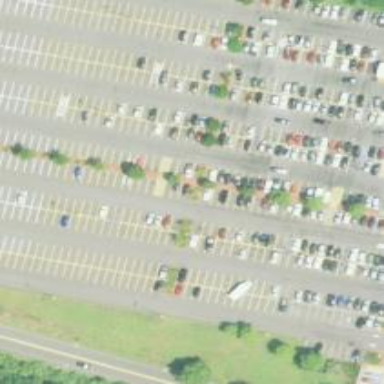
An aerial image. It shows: Trolley bay.